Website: lowes
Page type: delivery-shipping
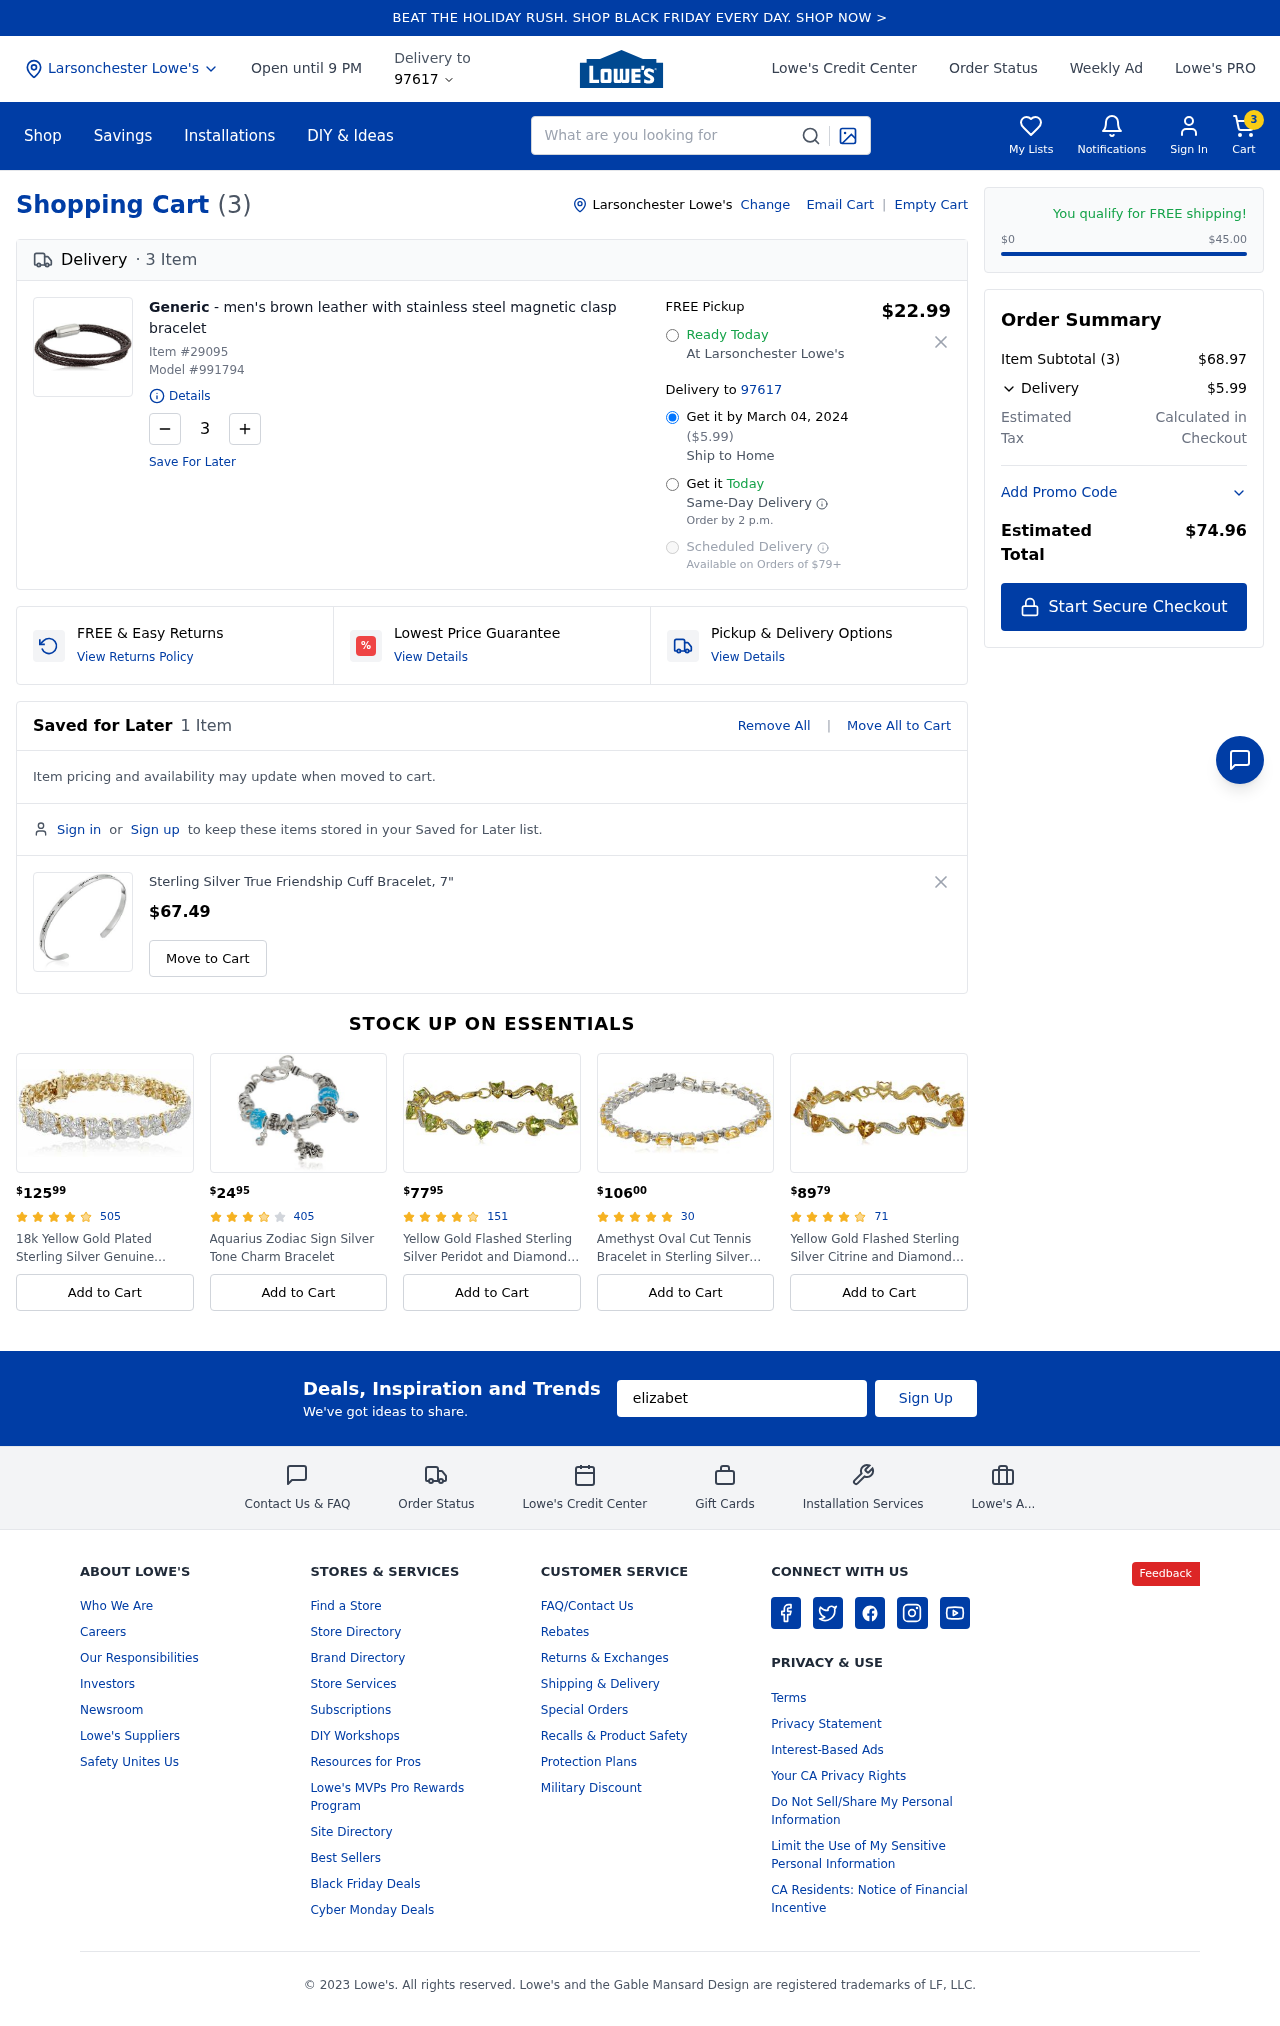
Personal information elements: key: PII_CITY
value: Larsonchester
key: PII_EMAIL
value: elizabeth.anderson@gmail.com
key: PII_POSTCODE
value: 97617
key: PII_CITY2
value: Larsonchester
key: PII_CITY3
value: Larsonchester
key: PII_POSTCODE2
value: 97617
Product elements: key: PRODUCT1_BRAND
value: Generic
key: PRODUCT1_NAME
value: men's brown leather with stainless steel magnetic clasp bracelet
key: PRODUCT1_PRICE
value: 22.99
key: PRODUCT1_QUANTITY
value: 3
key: PRODUCT2_NAME
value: Sterling Silver True Friendship Cuff Bracelet, 7"
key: PRODUCT2_PRICE
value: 67.49
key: PRODUCT1_ITEM_NUMBER
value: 29095
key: PRODUCT1_MODEL_NUMBER
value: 991794
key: PRODUCT3_PRICE
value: $12599
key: PRODUCT3_NUM_RATINGS
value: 505
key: PRODUCT3_NAME
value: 18k Yellow Gold Plated Sterling Silver Genuine Diamond Hearts Bracelet (1/10 cttw, I-J Color, I2-I3
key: PRODUCT4_PRICE
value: $2495
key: PRODUCT4_NUM_RATINGS
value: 405
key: PRODUCT4_NAME
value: Aquarius Zodiac Sign Silver Tone Charm Bracelet
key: PRODUCT5_PRICE
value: $7795
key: PRODUCT5_NUM_RATINGS
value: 151
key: PRODUCT5_NAME
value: Yellow Gold Flashed Sterling Silver Peridot and Diamond Accent Heart Wave Bracelet, 7.25"
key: PRODUCT6_PRICE
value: $10600
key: PRODUCT6_NUM_RATINGS
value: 30
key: PRODUCT6_NAME
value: Amethyst Oval Cut Tennis Bracelet in Sterling Silver (9.4 cttw)
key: PRODUCT7_PRICE
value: $8979
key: PRODUCT7_NUM_RATINGS
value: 71
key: PRODUCT7_NAME
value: Yellow Gold Flashed Sterling Silver Citrine and Diamond Accent Heart Wave Bracelet, 7.25"
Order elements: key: ORDER_NUM_ITEMS
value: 3
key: ORDER_DELIVERY_DATE
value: March 04, 2024
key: ORDER_SHIPPING_COST
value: $5.99
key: ORDER_SUBTOTAL
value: $68.97
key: ORDER_TOTAL
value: $74.96
Search elements: key: HEADER_SEARCH
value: What are you looking for